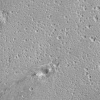
Atmospheric dust classification: not_dusty